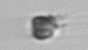
Label: Apedinella